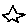
Label: star